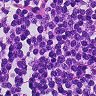
Metastatic tissue present: no